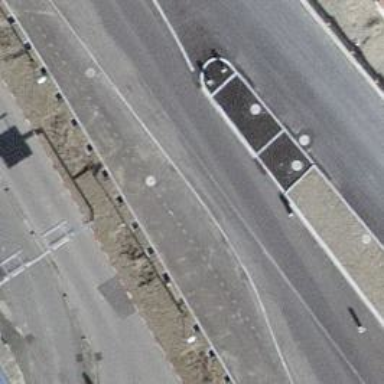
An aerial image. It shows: Crossing with traffic signals. It is zebra crossing.